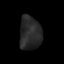
Tissue: skin
Cell type: Epithelial cells
Senescence score: 0.2829
Nuclear area (px): 717
Mean DAPI intensity: 40.177